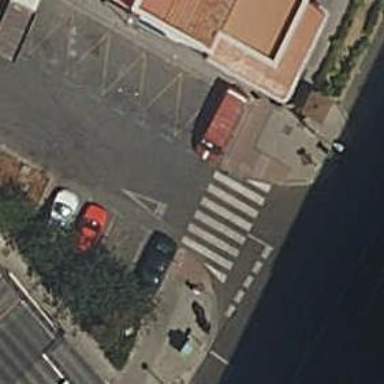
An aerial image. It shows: Marked road crossing.